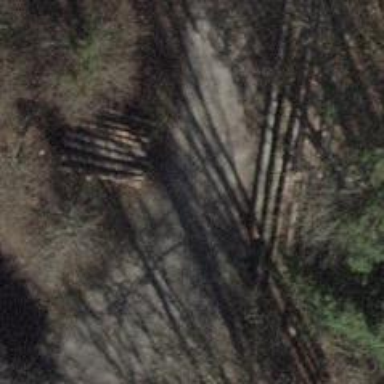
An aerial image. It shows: Compacted track with grade2 level.